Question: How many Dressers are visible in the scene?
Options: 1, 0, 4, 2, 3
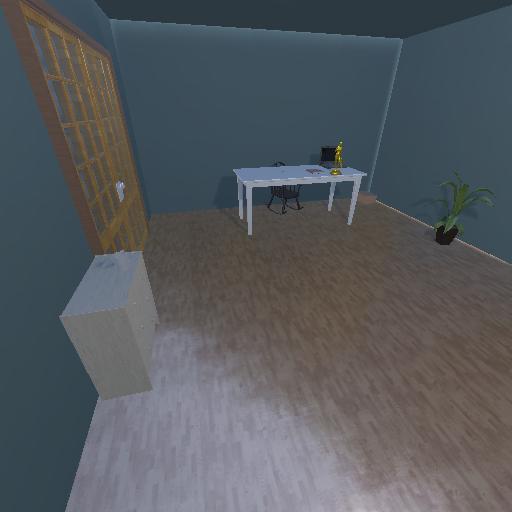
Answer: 1